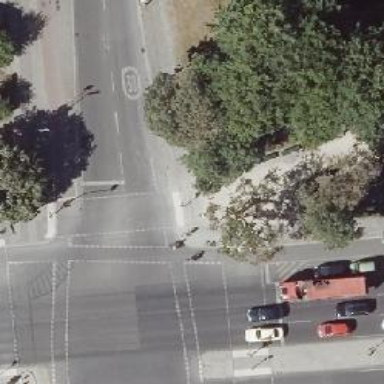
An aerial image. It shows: Traffic sign is visible in the image.